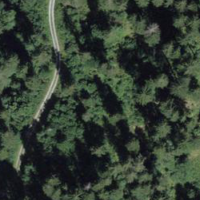
EUNIS habitat code: 43
Species observed at this site:
Platanthera bifolia
Lamium galeobdolon